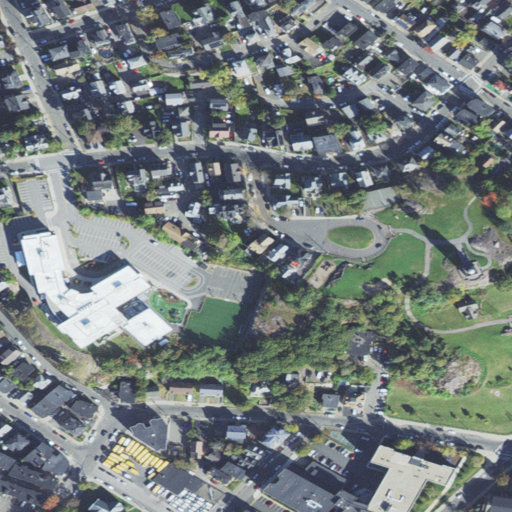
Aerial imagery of mountain in Massachusetts named High Rock containing high intensity development, medium intensity development, low intensity development, and open development